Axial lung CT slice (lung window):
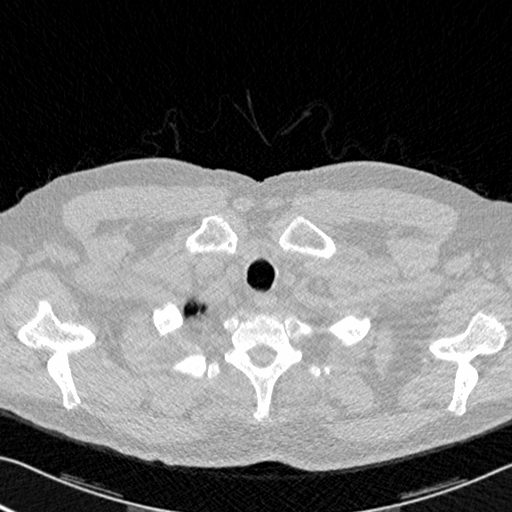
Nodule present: no